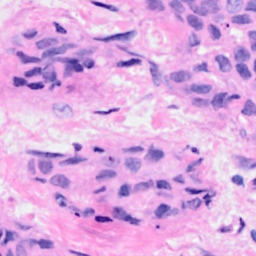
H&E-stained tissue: Breast